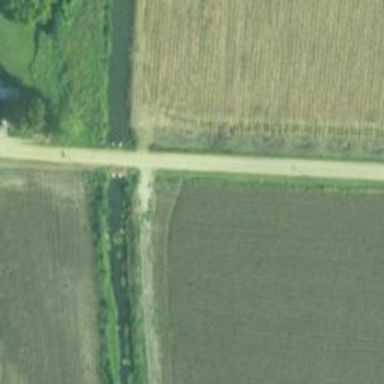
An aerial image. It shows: Unclassified road.